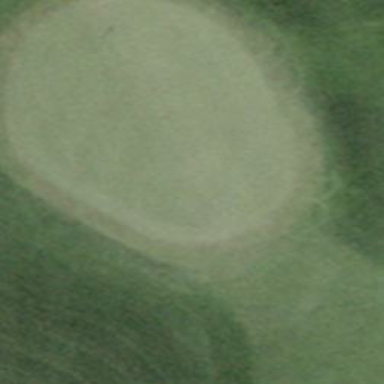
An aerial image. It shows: Green golf area with grass land use.